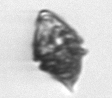
Label: Kryptoperidinium_triquetrum